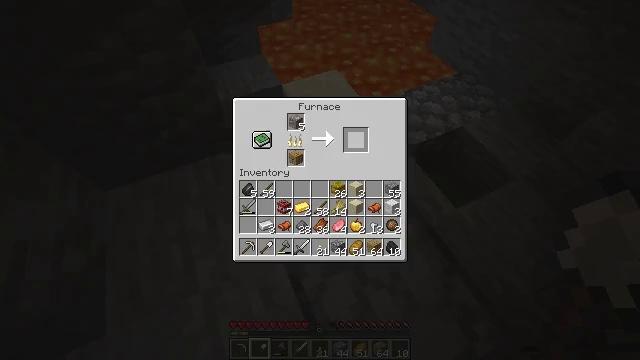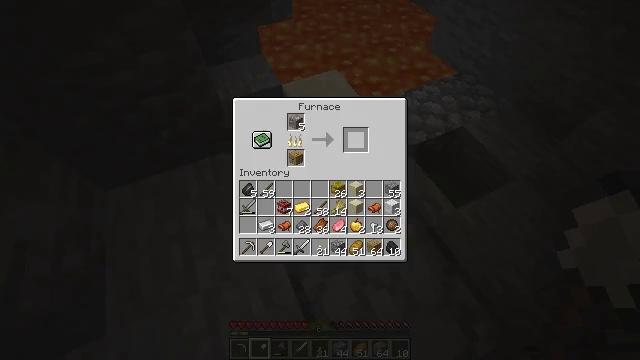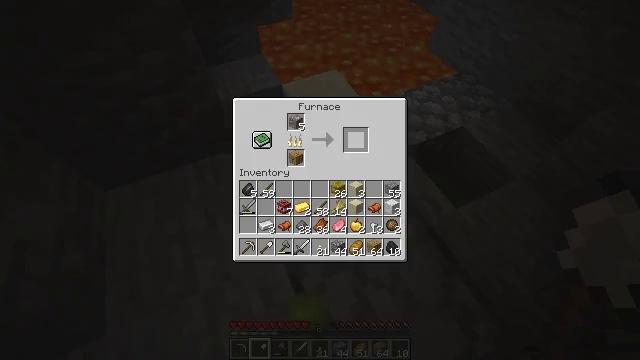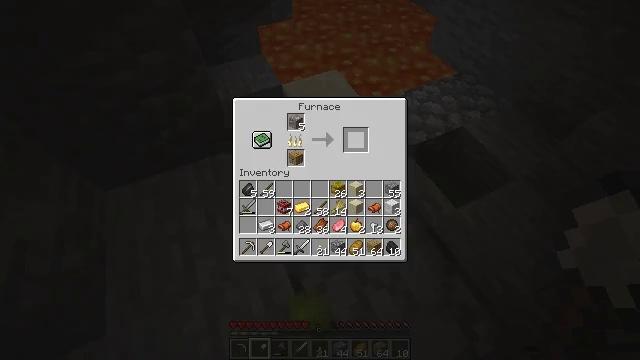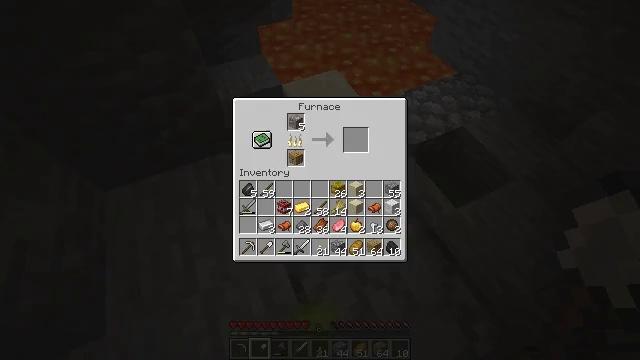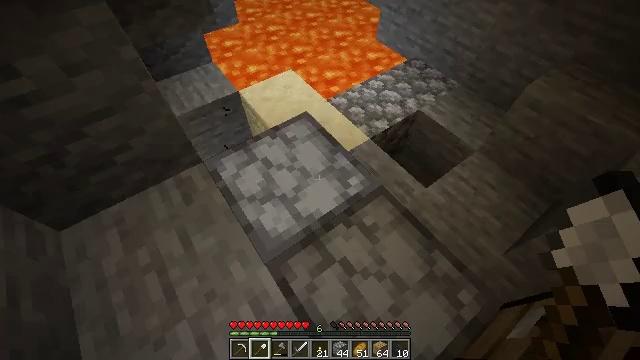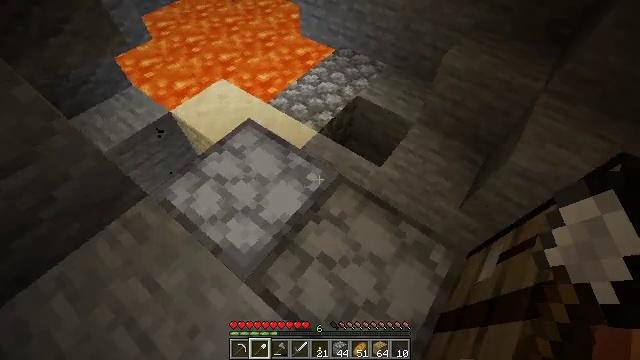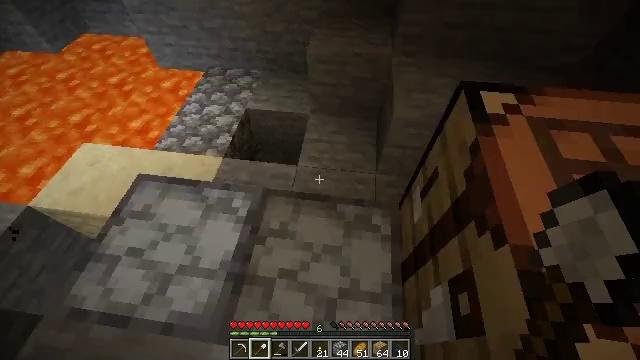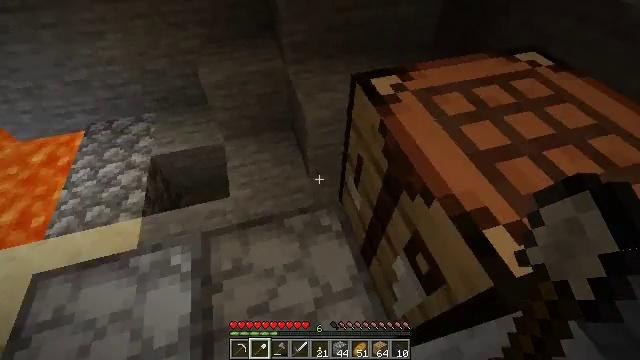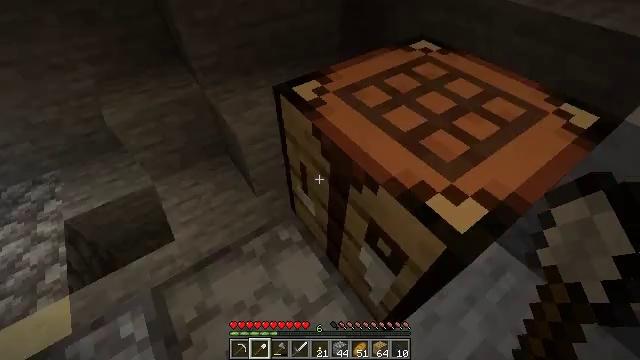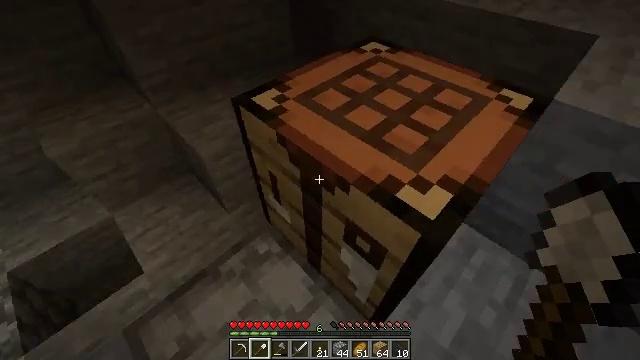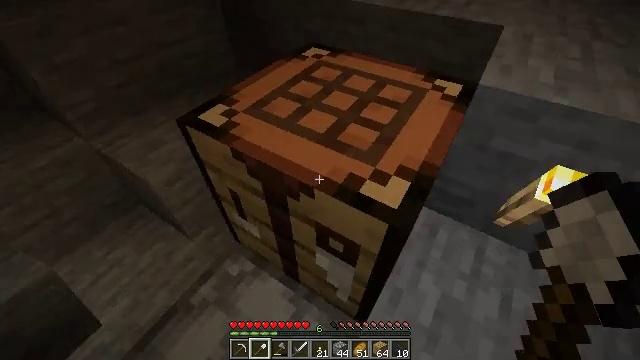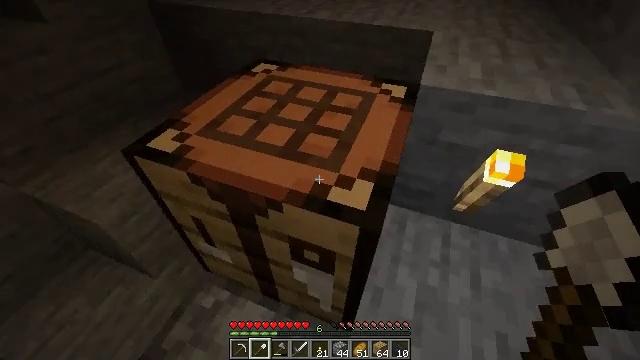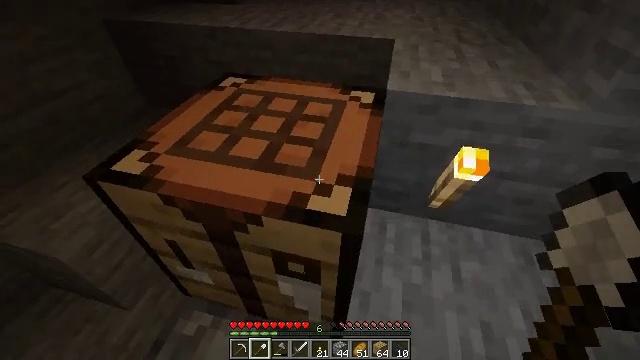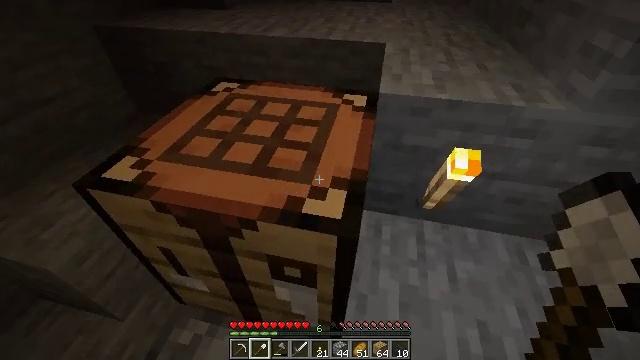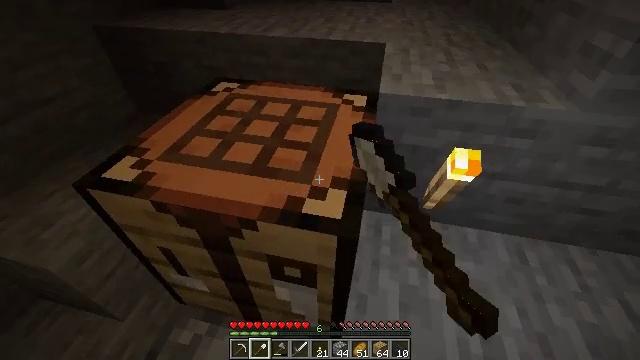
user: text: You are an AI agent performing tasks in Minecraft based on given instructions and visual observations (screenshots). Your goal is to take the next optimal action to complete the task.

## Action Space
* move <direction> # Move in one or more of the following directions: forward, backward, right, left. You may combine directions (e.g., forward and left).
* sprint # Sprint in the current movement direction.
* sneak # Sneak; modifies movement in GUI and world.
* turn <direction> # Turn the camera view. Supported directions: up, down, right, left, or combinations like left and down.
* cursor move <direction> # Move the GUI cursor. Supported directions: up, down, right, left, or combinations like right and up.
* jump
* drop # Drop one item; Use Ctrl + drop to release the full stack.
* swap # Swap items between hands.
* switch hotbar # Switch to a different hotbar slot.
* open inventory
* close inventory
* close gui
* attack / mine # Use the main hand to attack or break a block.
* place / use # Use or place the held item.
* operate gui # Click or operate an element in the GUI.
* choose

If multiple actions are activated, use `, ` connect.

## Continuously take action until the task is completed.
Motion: motion action
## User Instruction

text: Combine iron ingot and flint in the crafting table to make flint and steel.
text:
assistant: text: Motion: sneak, open gui
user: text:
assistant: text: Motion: sneak
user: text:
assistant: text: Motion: no_op
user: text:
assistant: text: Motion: cursor move right
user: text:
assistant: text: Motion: cursor move right
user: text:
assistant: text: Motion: turn right, close gui
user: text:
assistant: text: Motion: turn right and up
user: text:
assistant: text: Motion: turn right and up
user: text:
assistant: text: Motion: turn right and up
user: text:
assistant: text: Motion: turn right and up
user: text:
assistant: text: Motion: turn right and up
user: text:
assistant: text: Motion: turn right and up
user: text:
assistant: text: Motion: turn right and up
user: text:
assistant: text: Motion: turn right, use / place
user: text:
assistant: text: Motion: use / place
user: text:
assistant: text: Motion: use / place
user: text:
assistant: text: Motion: use / place
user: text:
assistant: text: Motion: no_op
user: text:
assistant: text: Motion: open gui
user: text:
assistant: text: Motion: no_op
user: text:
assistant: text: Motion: no_op
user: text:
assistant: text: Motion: cursor move up
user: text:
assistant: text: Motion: cursor move up
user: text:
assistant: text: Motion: no_op
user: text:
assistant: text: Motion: no_op
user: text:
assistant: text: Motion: no_op
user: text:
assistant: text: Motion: no_op
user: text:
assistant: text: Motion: no_op
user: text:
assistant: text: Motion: no_op
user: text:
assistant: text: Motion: no_op